Group 1:
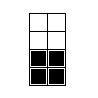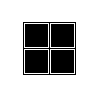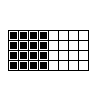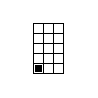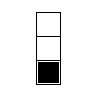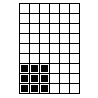
Group 2:
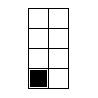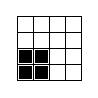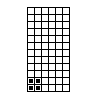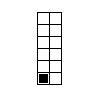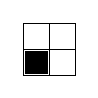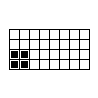
Rule separating the two groups: Filled subsection is largest square that divides the grid vs. not so
Concepts: division
Author: Jago Collins
Reference: https://en.wikipedia.org/wiki/Greatest_common_divisor